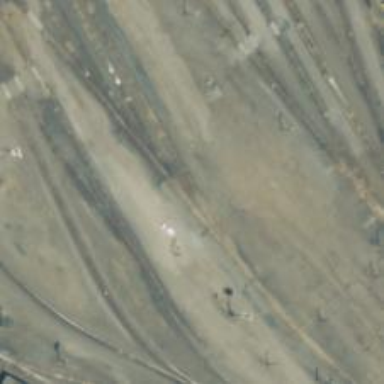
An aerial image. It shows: Railway yard used for servicing trains.